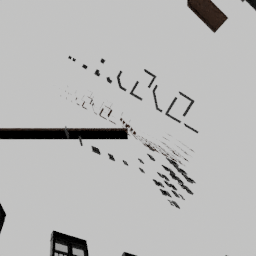
Label: architecture